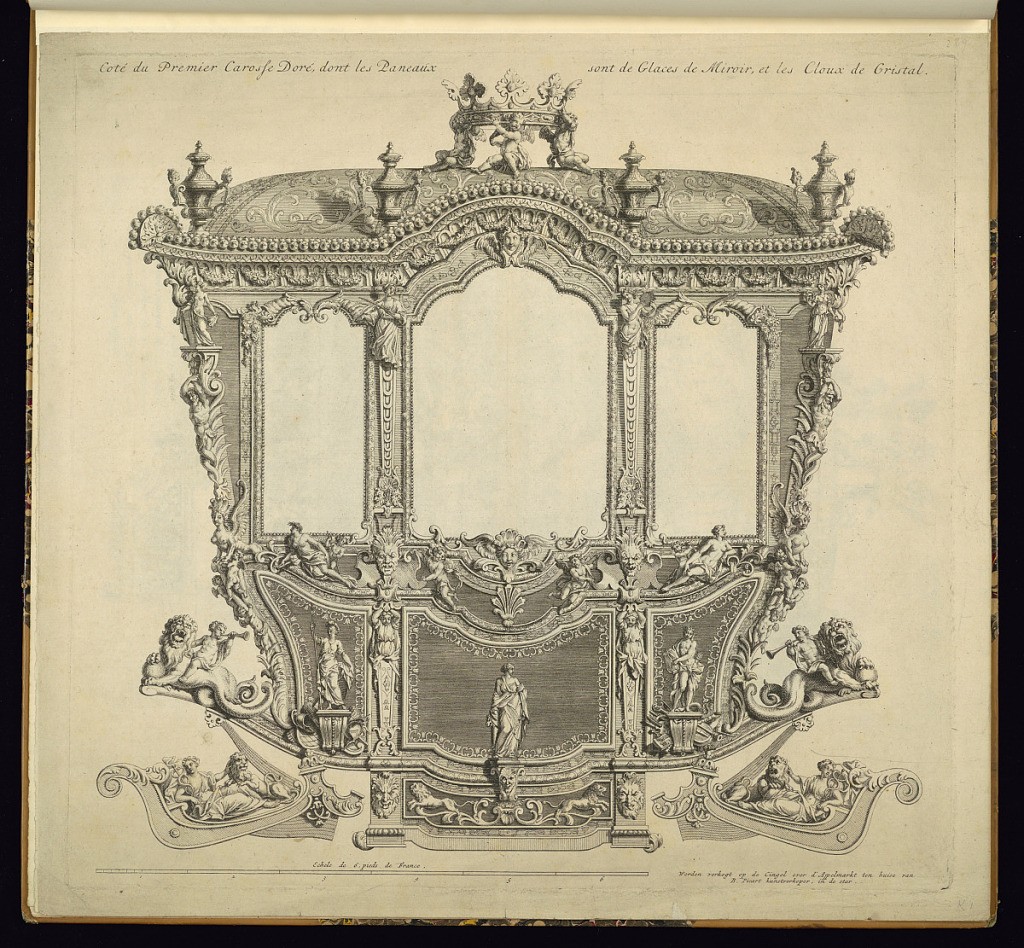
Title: Coté Premier des Magnifiques Carosses Doré, dont les Paneaux sont de Glaces de Miroir, et les Cloux de Cristal
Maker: Bernard Picart, 1673–1733
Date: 1713
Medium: Engraving on laid paper
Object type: Print
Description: Design for a carriage, richly decorated with ornament motifs including urns, rinceaux, mascarons, beads, acanthus leaves, lions terminating in scrolls, and topped with a crown supported by four putti.